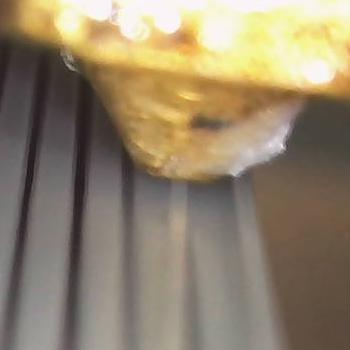
Flow rate: 48%